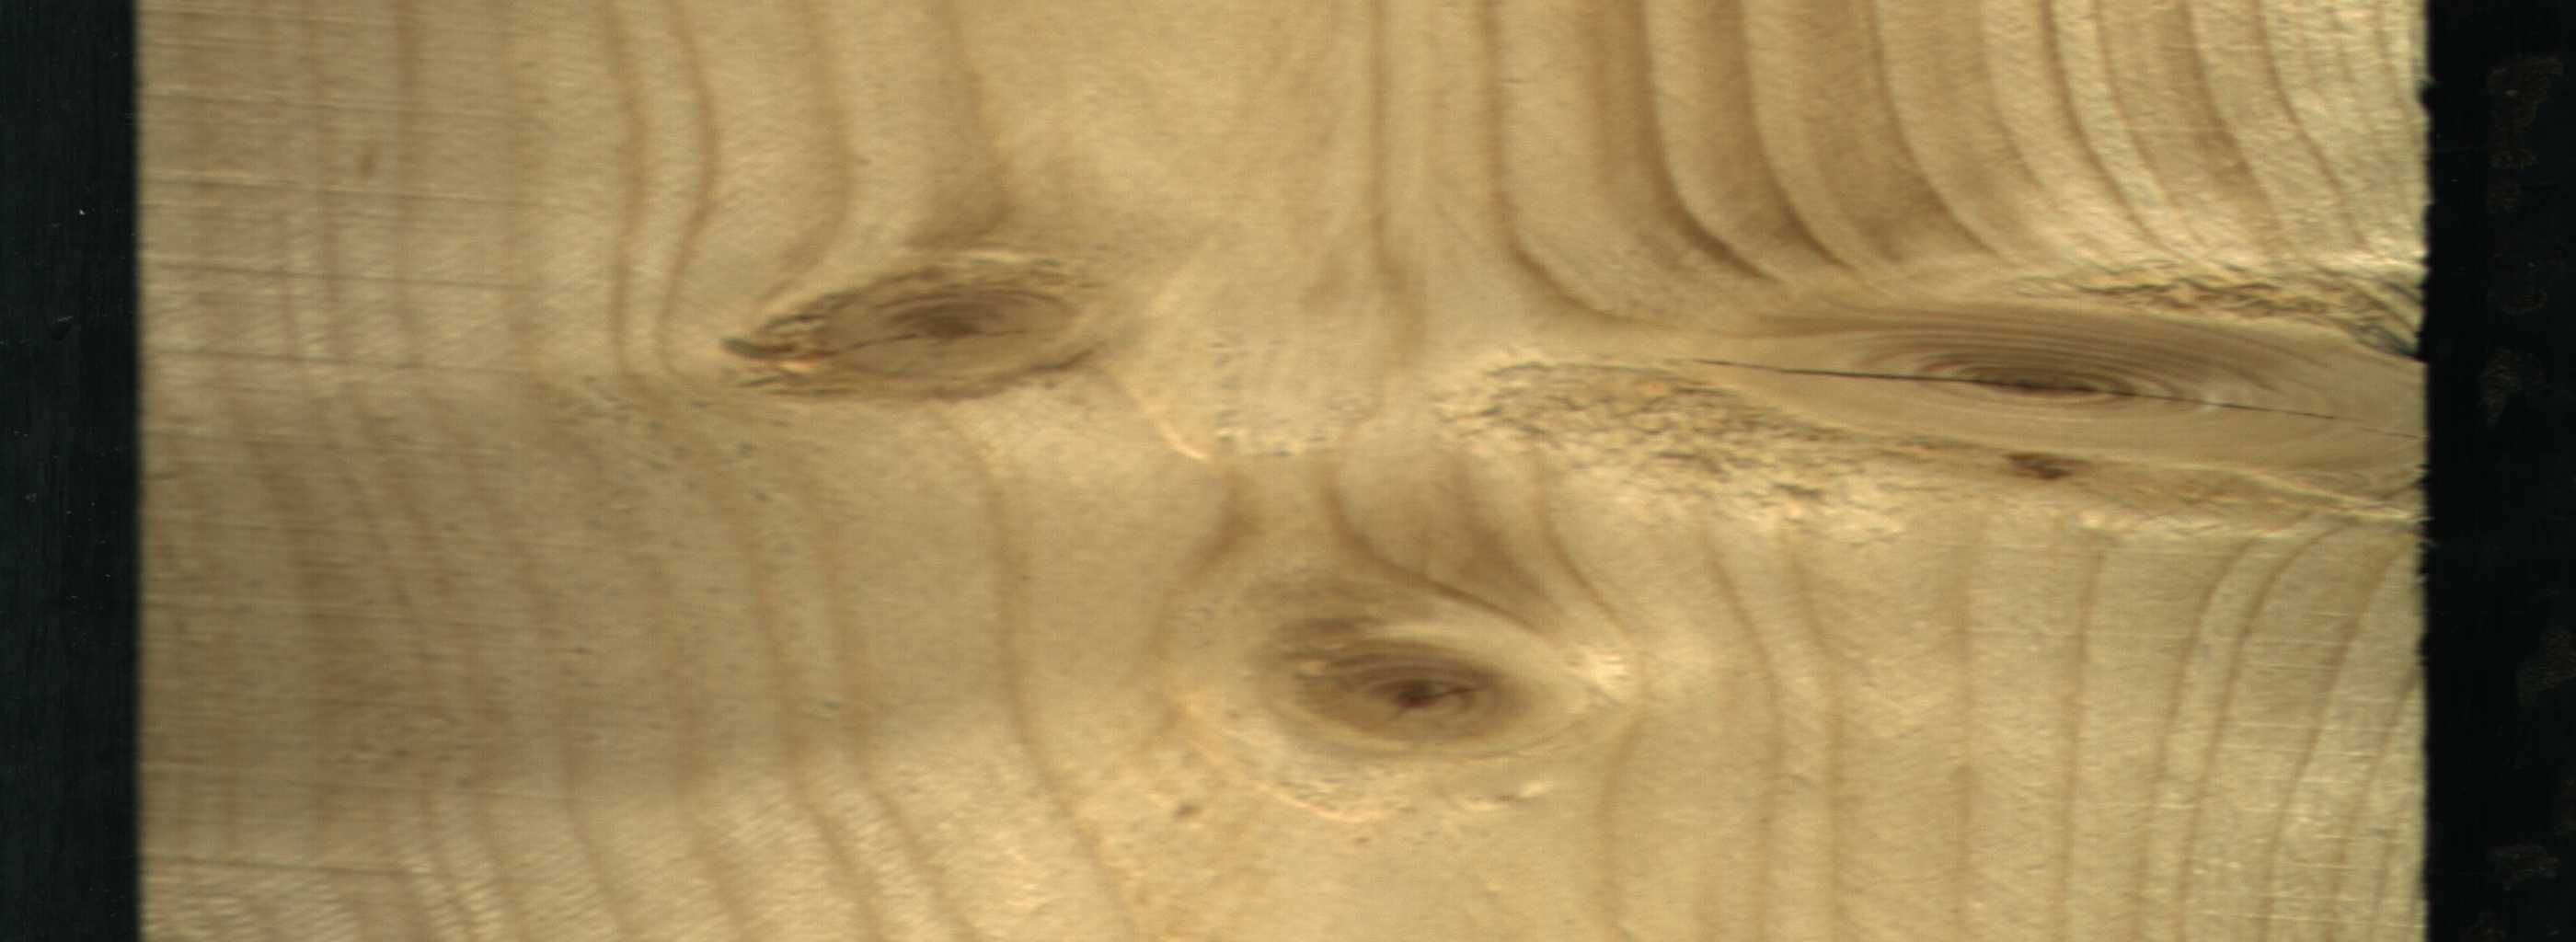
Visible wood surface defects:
knot_with_crack
Live_Knot
Live_Knot